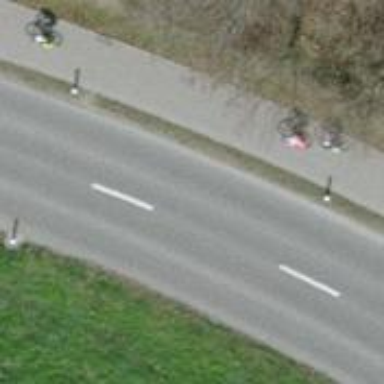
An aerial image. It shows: Secondary road with asphalt surface.